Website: home-depot
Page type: billing-address
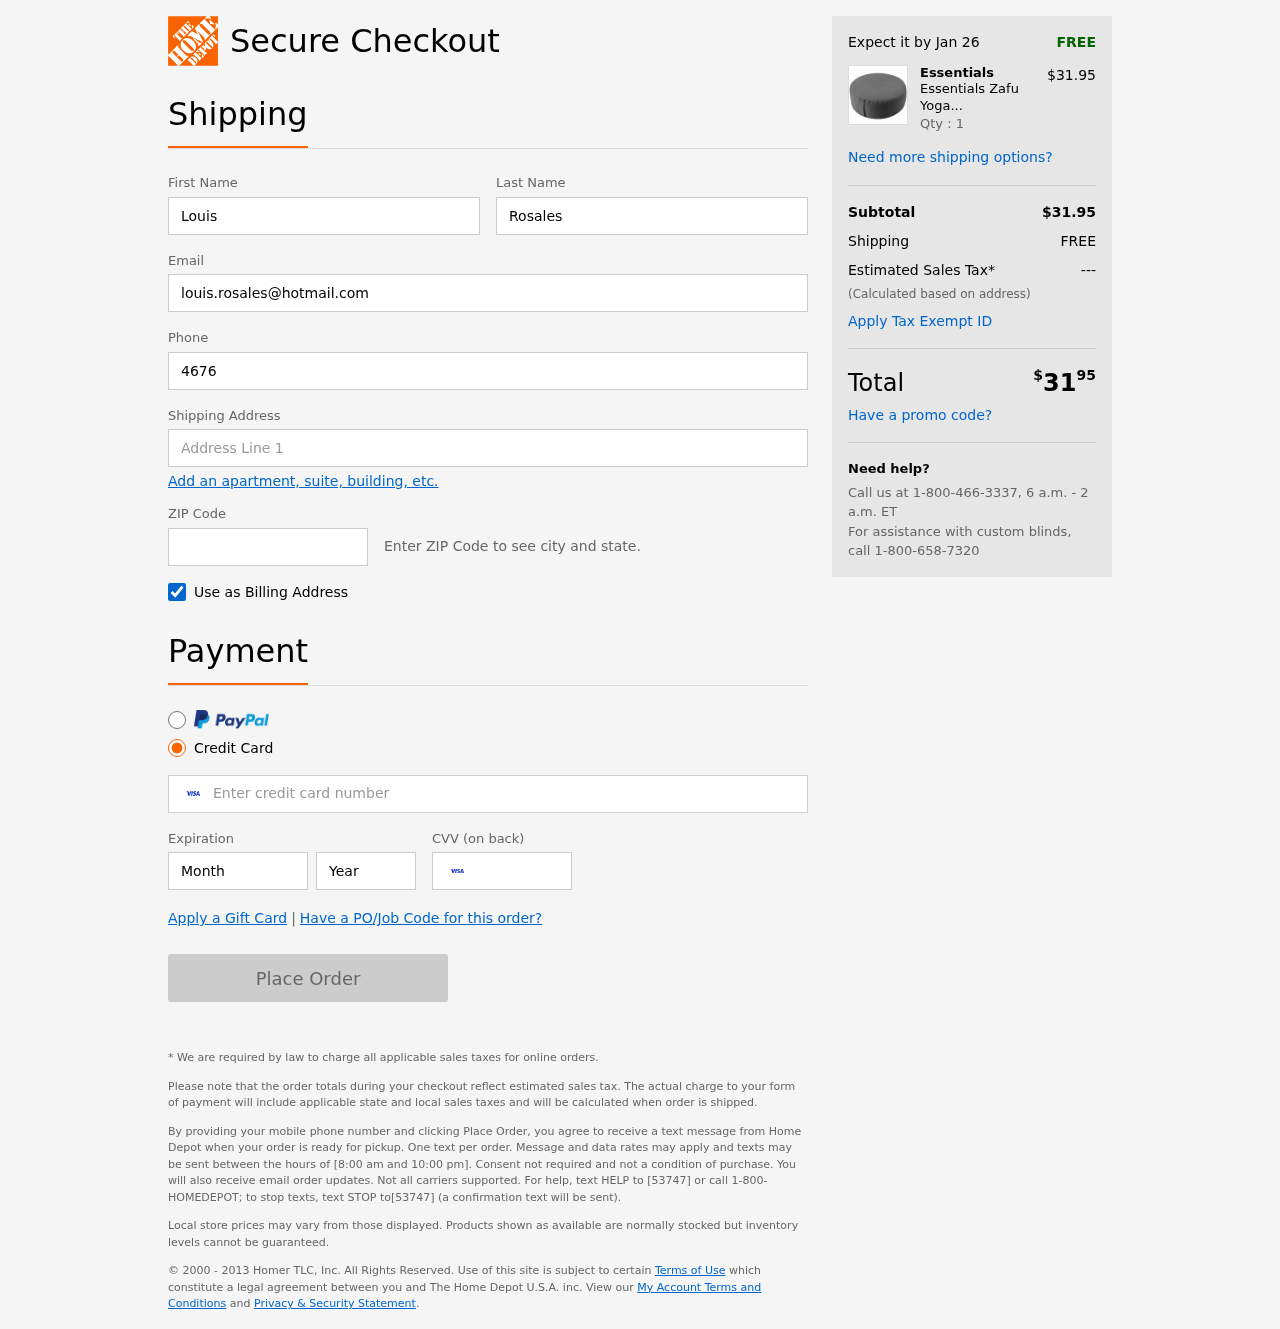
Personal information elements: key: PII_FIRSTNAME
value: Louis
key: PII_LASTNAME
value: Rosales
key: PII_EMAIL
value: louis.rosales@hotmail.com
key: PII_PHONE
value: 4676051741
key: PII_STREET
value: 416 Jesse Burgs Suite 630
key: PII_POSTCODE
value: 20939
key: PII_CARD_NUMBER
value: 4721 2263 8911 8259
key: PII_CARD_EXPIRY_MONTH
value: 04
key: PII_CARD_CVV
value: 921
Product elements: key: PRODUCT1_BRAND
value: Essentials
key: PRODUCT1_NAME
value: Essentials Zafu Yoga Bolster Pillow (Grey)
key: PRODUCT1_PRICE
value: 31.95
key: PRODUCT1_QUANTITY
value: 1
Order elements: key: ORDER_DELIVERY_DATE
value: Jan 26
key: ORDER_SUBTOTAL
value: $31.95
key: ORDER_SHIPPING_COST
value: FREE
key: ORDER_TAX
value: ---
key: ORDER_TOTAL2
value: $3195